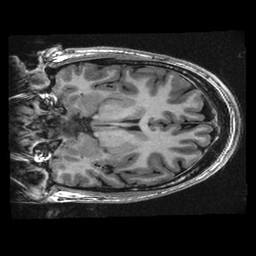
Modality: T1w
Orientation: coronal
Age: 23
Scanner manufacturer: ge
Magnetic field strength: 3 T
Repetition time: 0.008312 s
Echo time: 0.003116 s